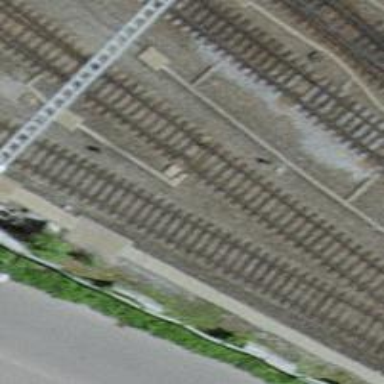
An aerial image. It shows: Railway switch.